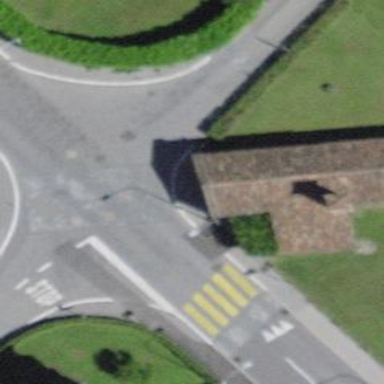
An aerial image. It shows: Chapel that serves as place of worship.